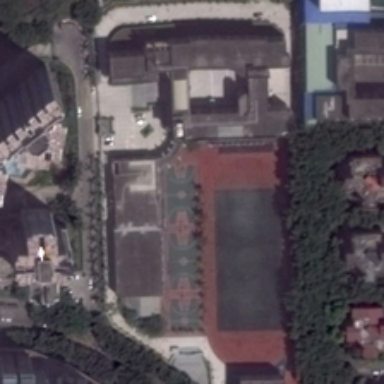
Some buildings and green trees are in a school with a playground with three basketball fields .